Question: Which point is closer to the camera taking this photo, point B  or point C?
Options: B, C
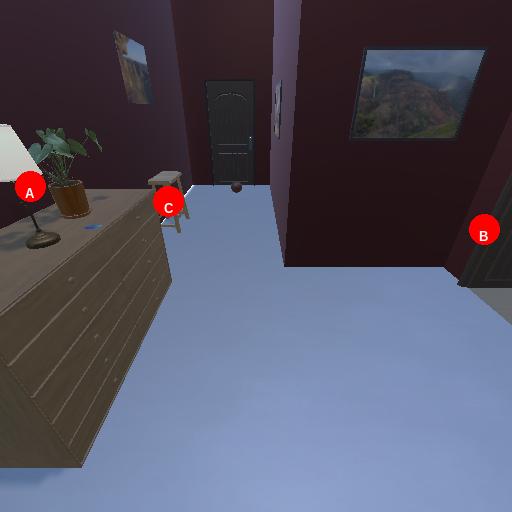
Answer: B